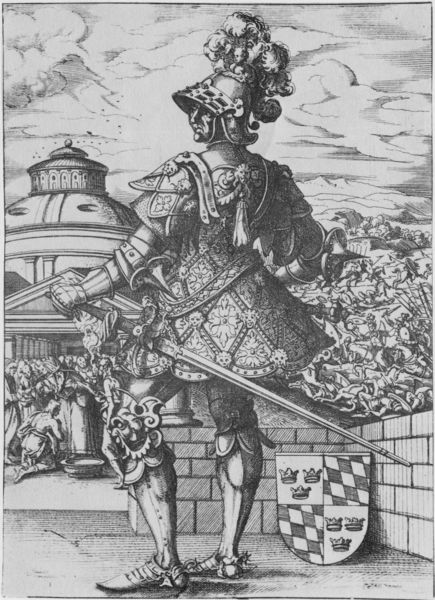
Titel: Bildnis des Dietwaldus (Diepoldus,Theobaldus)
Künstler: Jost Amman
Institution: (Seriendruck)
Schlagwörter: baum, berg, feder, himmel, kampf, mann, weiß, wolken, menschen, blume, grau, laterne, männer, profil, schwarz, zeichnung, dach, gebäude, haus, schloss, weg, wolke, architektur, federn, gesicht, tod, tot, bildnis, portrait, porträt, horizont, vögel, kirche, pfad, pose, drei, pflanze, krone, brunnen, garten, federbusch, rückenansicht, haltung, schuhe, mauer, grafik, graphik, kuppel, krieg, schlacht, könig, draussen, waden, schild, panzer, bayern, ideal, hocken, druck, druckgrafik, radierung, stich, gefahr, schwert, soldat, waffe, volk, helm, stiefel, herrscher, ritter, heer, rüstung, pantheon, rom, wappen, raute, rauten, druckg, harnisch, mittelalter, krieger, aussen, feldherr, tempel, dürer, helmbusch, kupferstich, jerusalem, herscher, kronen, gebaüde, rafik, waffenrock, kircher, kirtche, harnsich, scwert, kreuzug, schiold, ritter taufe tempel schlacht